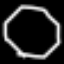
Label: octagon